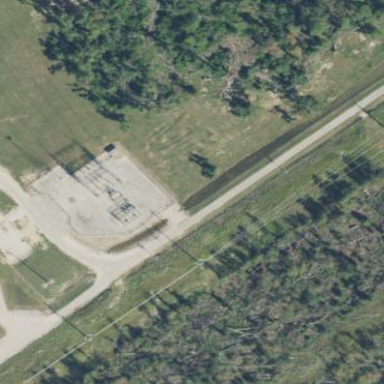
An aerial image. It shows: Outdoor distribution-level power substation enclosed by fence.